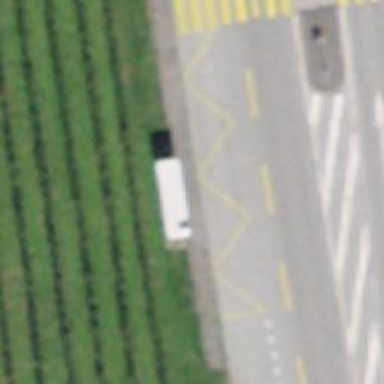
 serving as platform for public transportation."